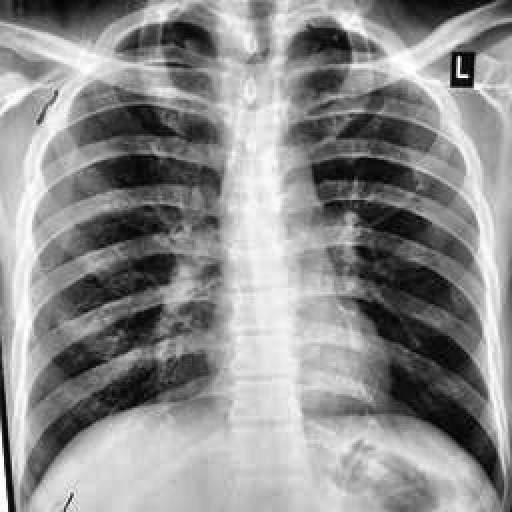
Finding: TUBERCULOSIS